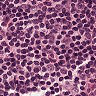
Metastatic tissue present: no